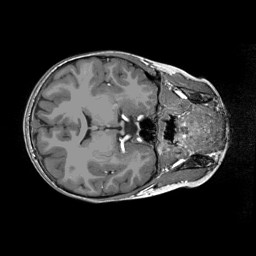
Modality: T1w
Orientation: axial
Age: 9
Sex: male
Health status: ill